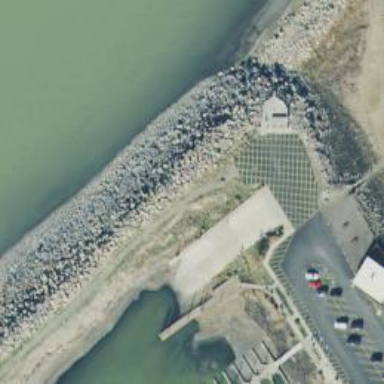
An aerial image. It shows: Slipway on leisure land.